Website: lowes
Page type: delivery-shipping
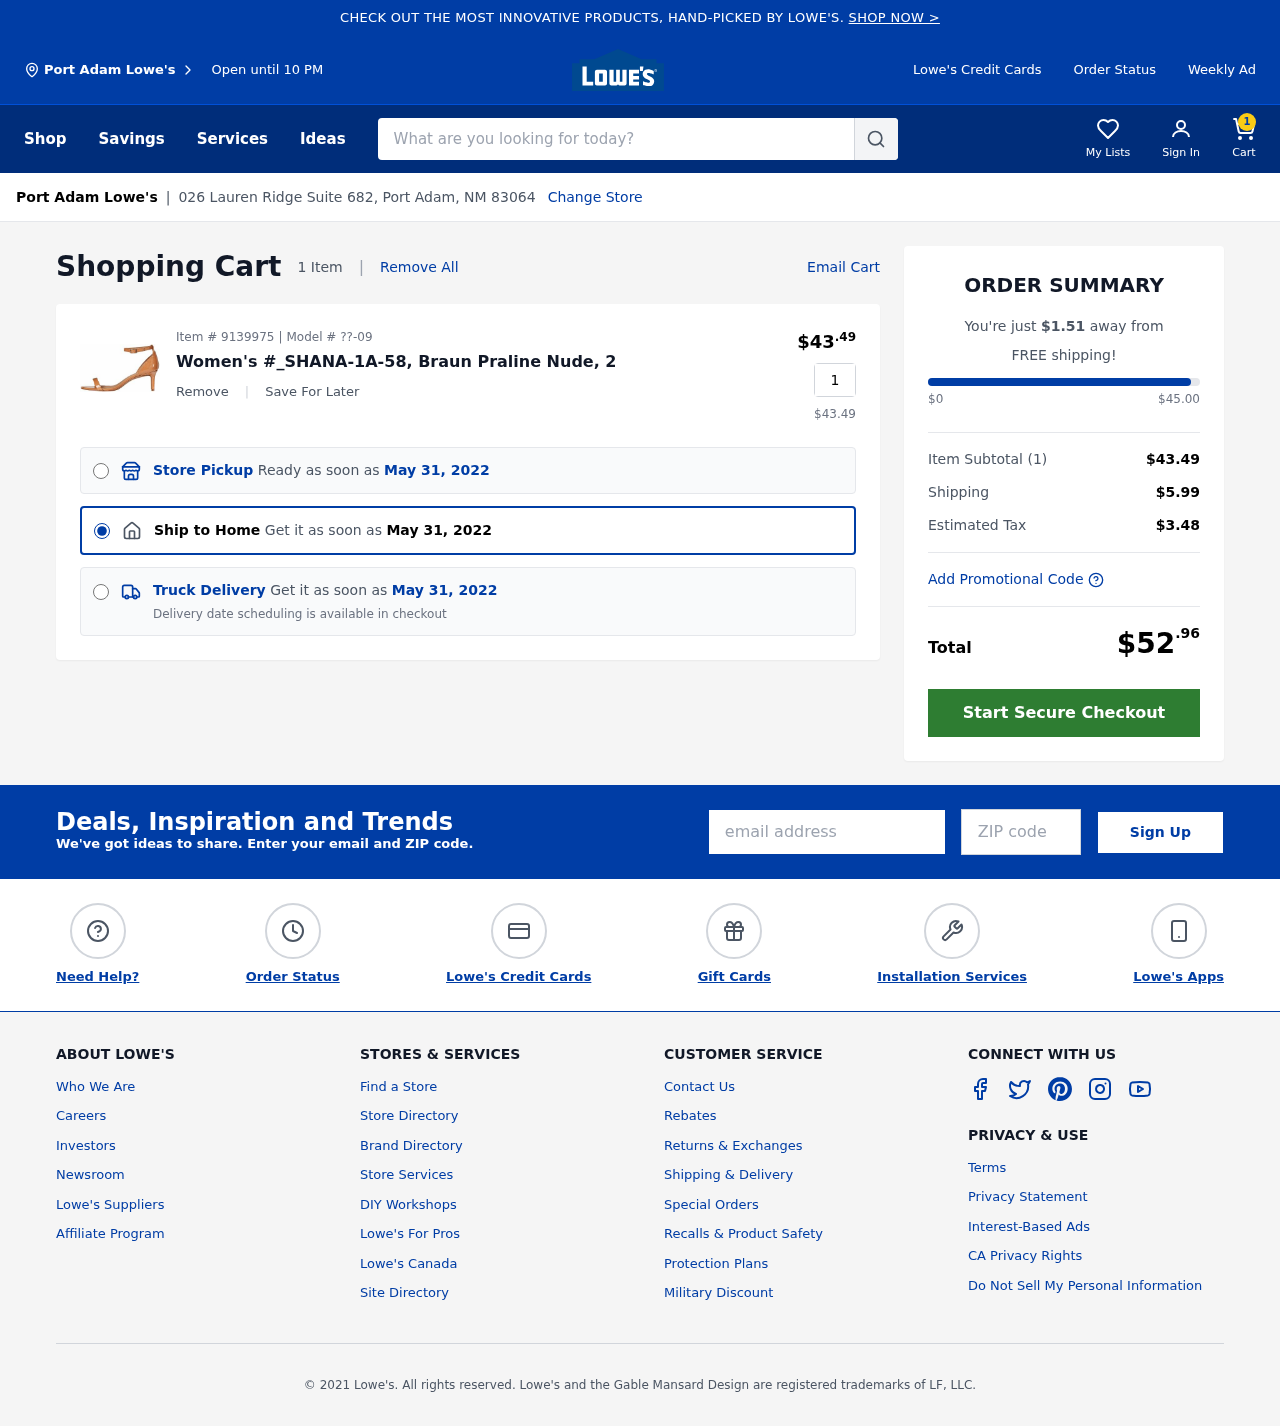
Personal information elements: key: PII_CITY
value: Port Adam
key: PII_EMAIL
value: tamara.martinez@gmail.com
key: PII_POSTCODE
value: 83064
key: PII_STREET
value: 026 Lauren Ridge Suite 682
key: PII_CITY2
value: Port Adam
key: PII_CITY_STATE_ZIP
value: Port Adam, NM 83064
Product elements: key: PRODUCT1_NAME
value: Women's #_SHANA-1A-58, Braun Praline Nude, 2
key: PRODUCT1_PRICE
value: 43.49
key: PRODUCT1_QUANTITY
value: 1
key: PRODUCT1_MODEL
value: ??-09
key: PRODUCT1_PRICE2
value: $43.49
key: PRODUCT1_ITEM_NUMBER
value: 9139975
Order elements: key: ORDER_NUM_ITEMS
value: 1
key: ORDER_DELIVERY_DATE
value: May 31, 2022
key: ORDER_DELIVERY_DATE2
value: May 31, 2022
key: ORDER_DELIVERY_DATE3
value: May 31, 2022
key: AMOUNT_TO_FREE_SHIPPING
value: $1.51
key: ORDER_SUBTOTAL
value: $43.49
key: ORDER_SHIPPING_COST
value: $5.99
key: ORDER_TAX
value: $3.48
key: ORDER_TOTAL
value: $52.96
Search elements: key: HEADER_SEARCH
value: What are you looking for today?